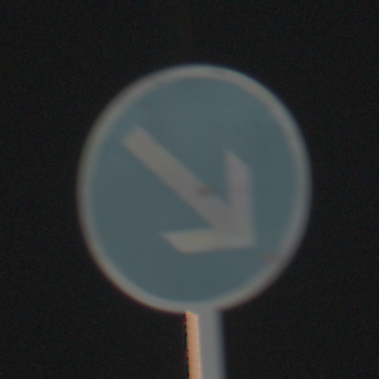
Verkehrszeichen: VorgeschriebeneVorbeifahrtRechts
Umgebung: Outdoor, Suburban
Tageszeit: MorningAfternoon
Wetter: Clear
Licht: Natural
Jahreszeit: NotSpecified
Kontrast: HighContrast